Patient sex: F
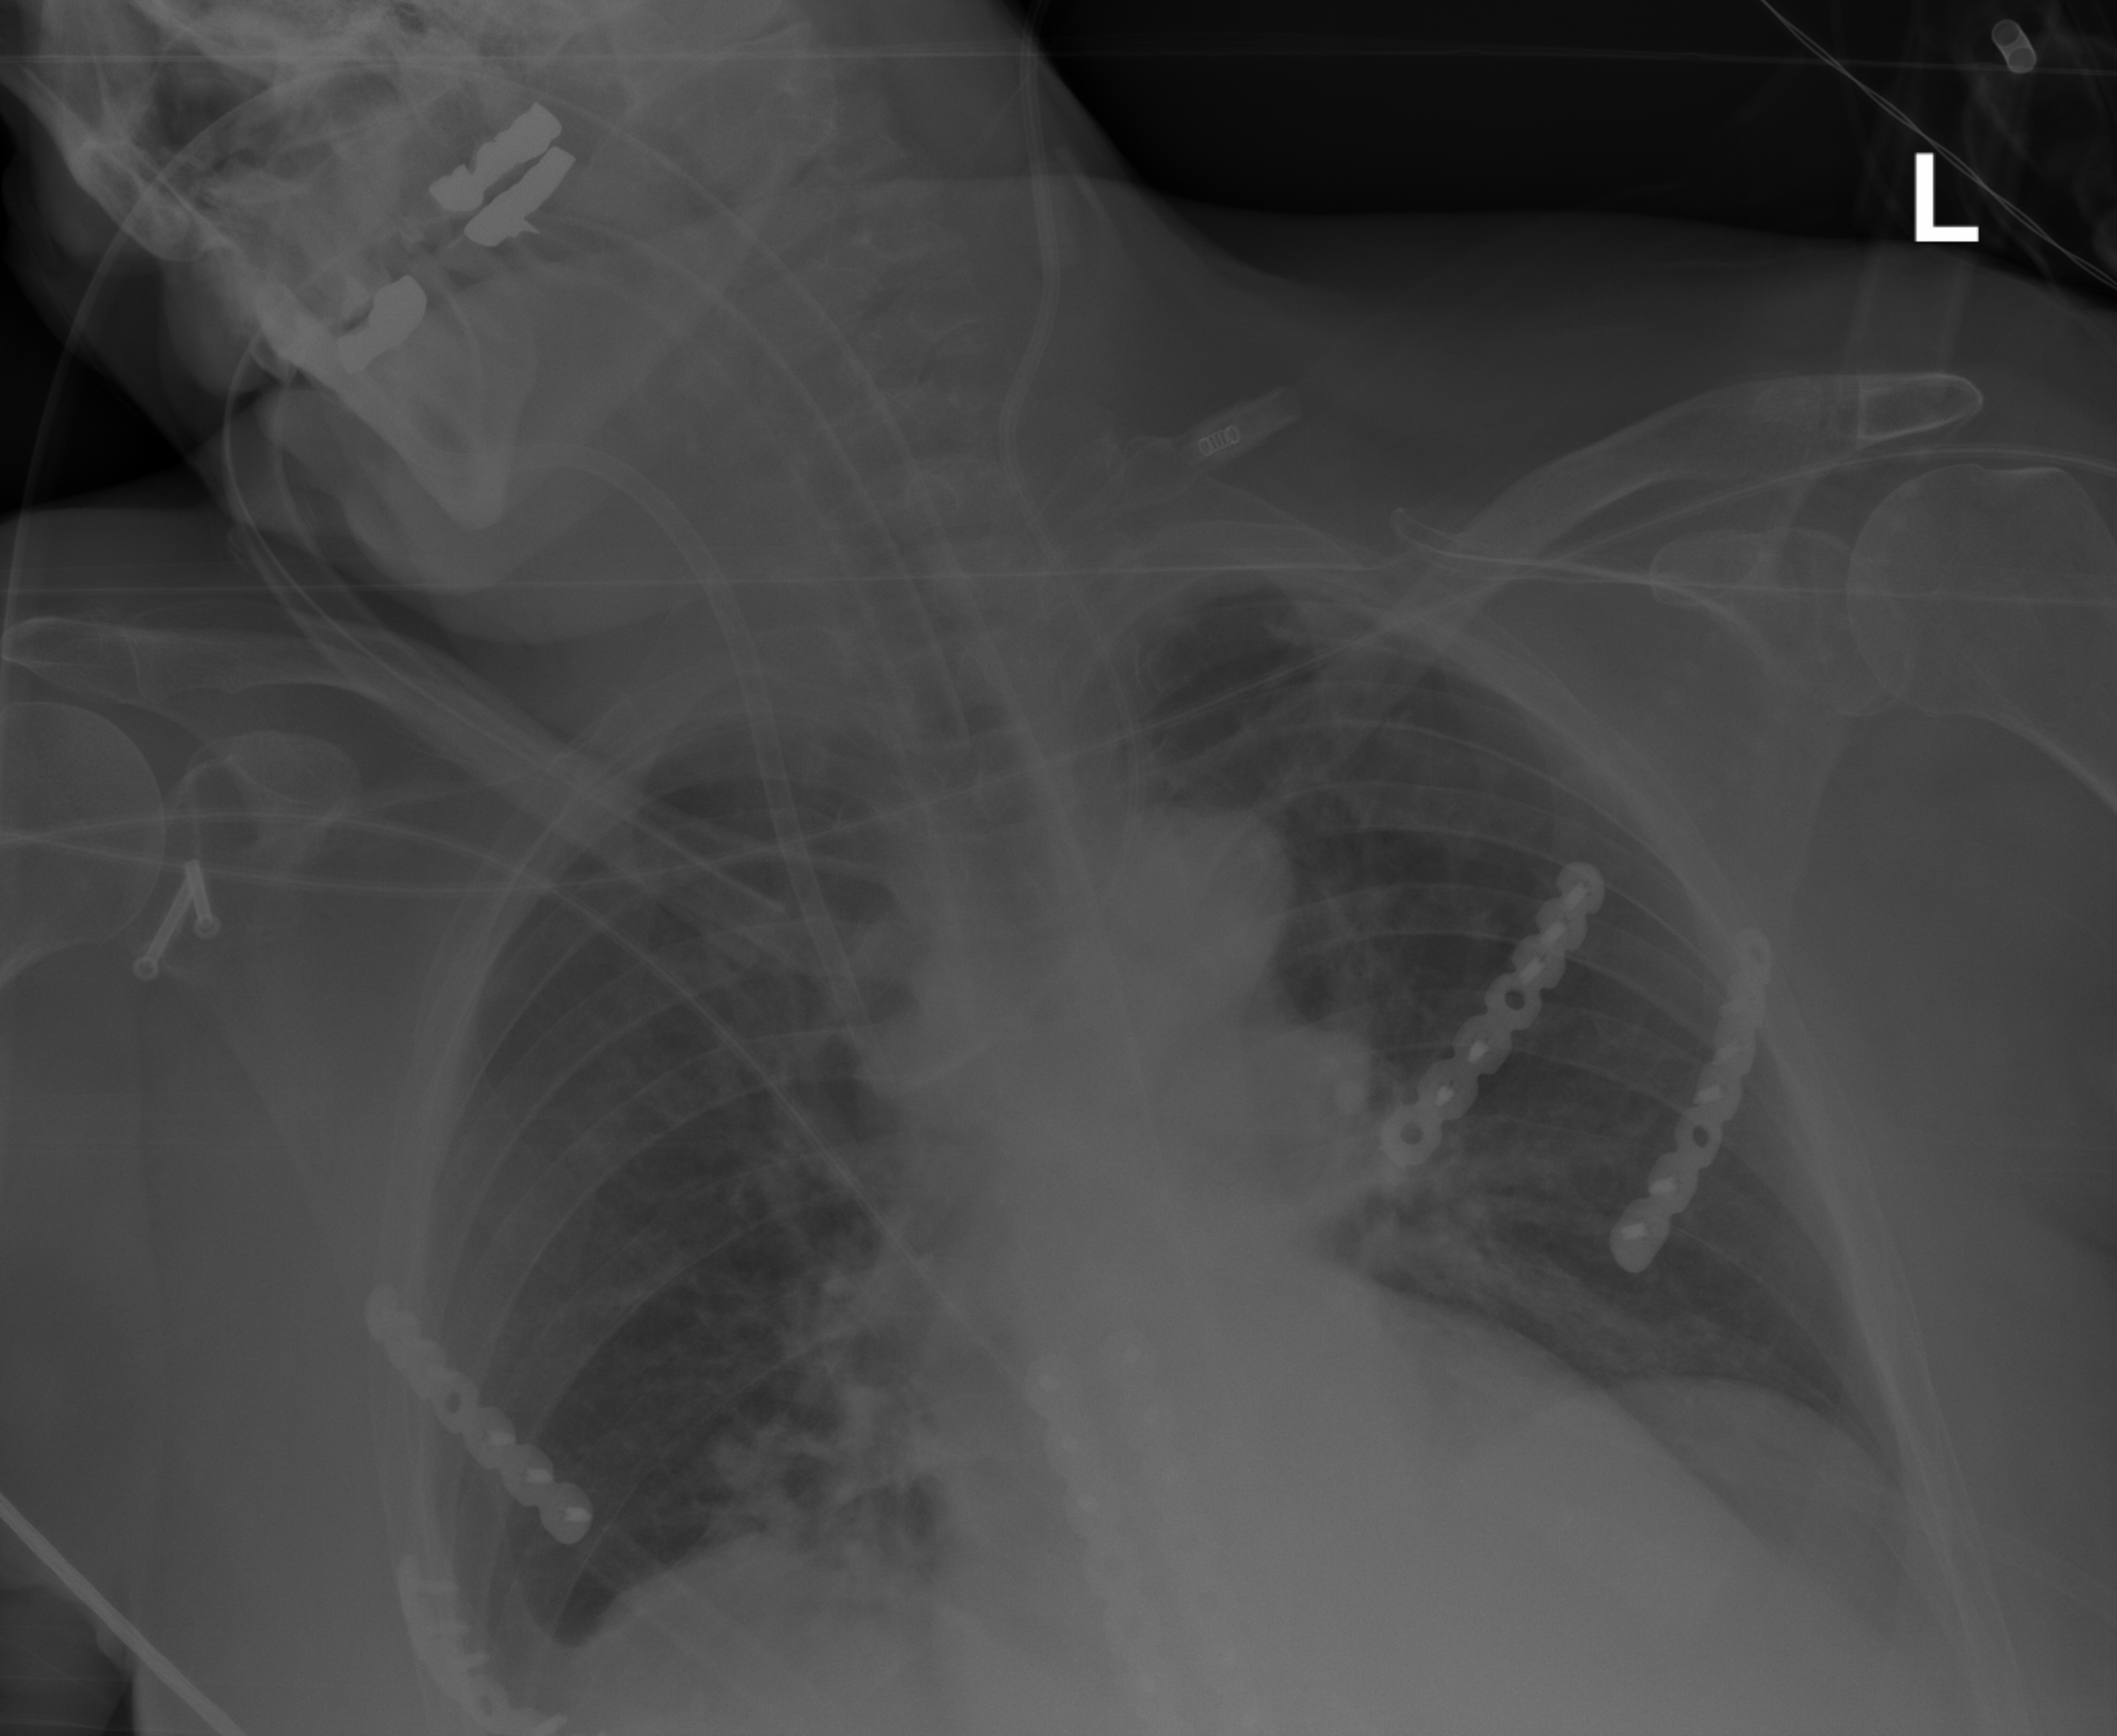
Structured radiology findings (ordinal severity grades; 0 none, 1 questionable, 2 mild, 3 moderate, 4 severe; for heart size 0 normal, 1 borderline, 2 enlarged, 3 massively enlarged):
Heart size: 0
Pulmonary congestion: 0
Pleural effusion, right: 2
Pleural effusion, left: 0
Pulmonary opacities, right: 2
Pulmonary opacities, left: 0
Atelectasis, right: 2
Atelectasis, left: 0